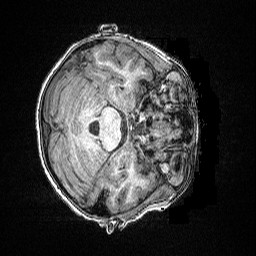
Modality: T1w
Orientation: axial
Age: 75
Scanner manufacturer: siemens
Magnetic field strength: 3 T
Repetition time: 2.5 s
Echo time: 0.00347 s